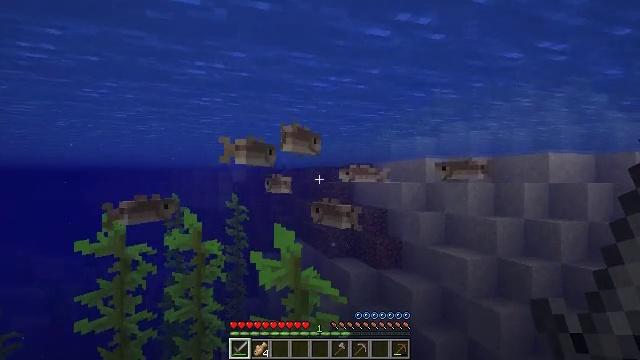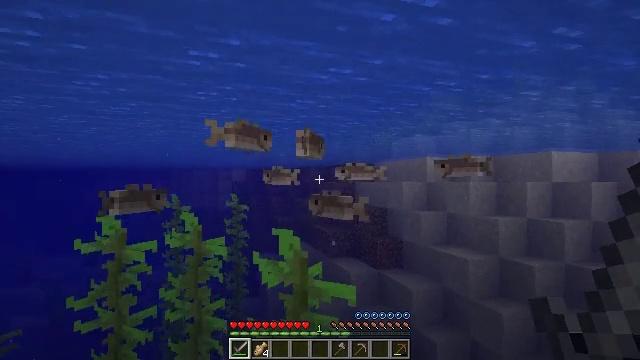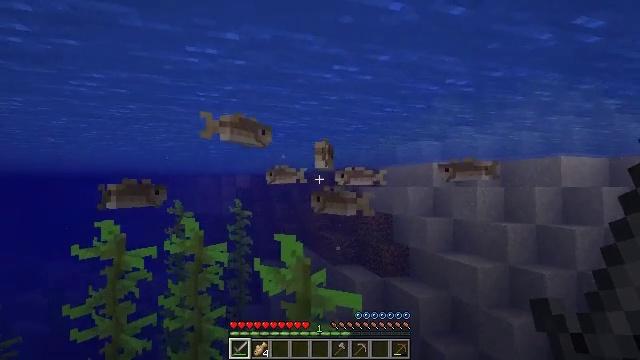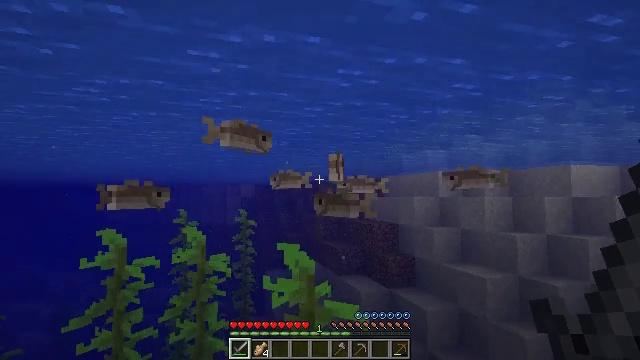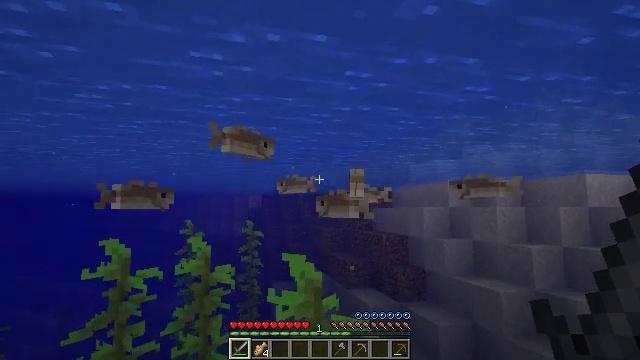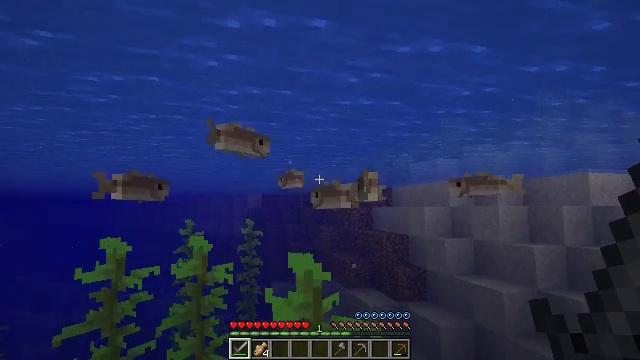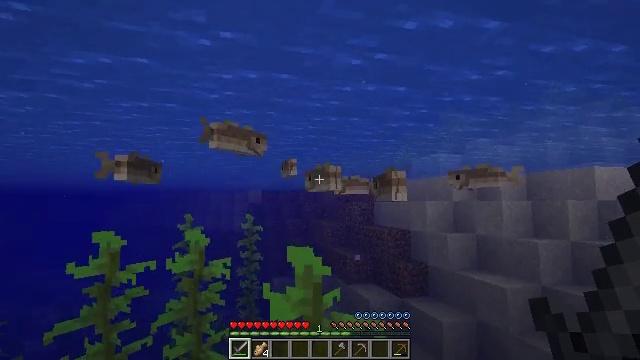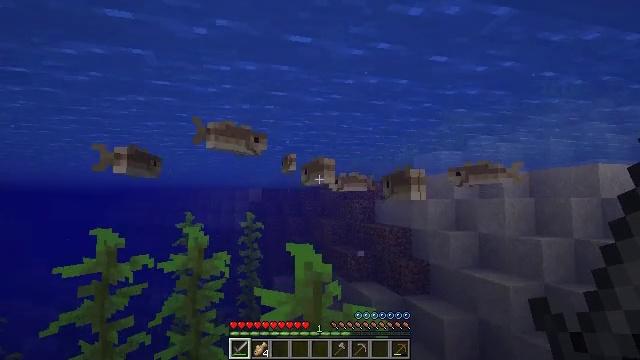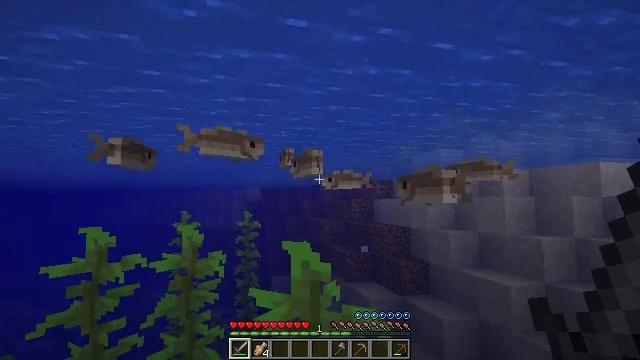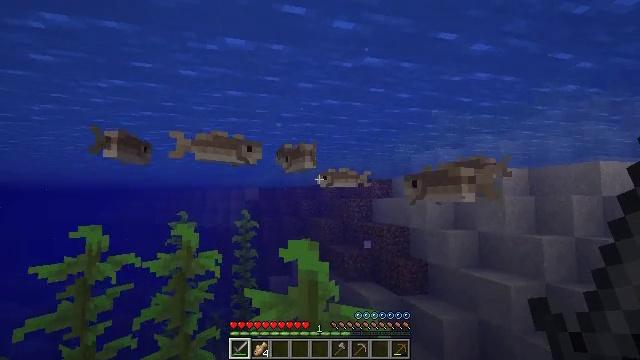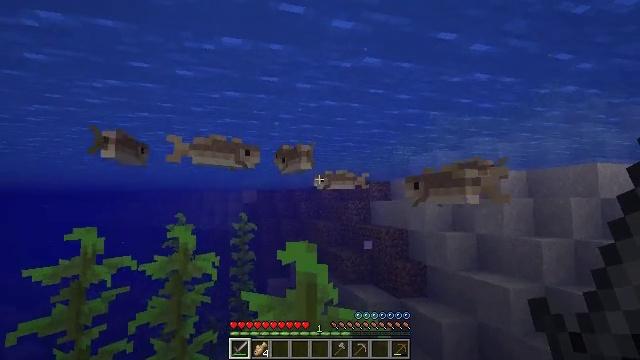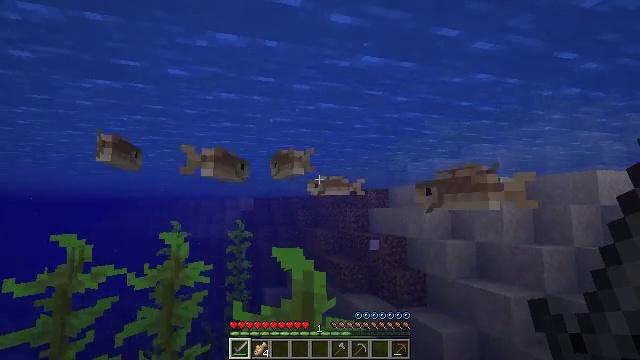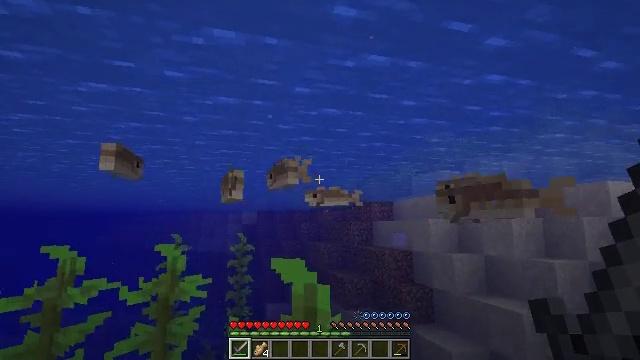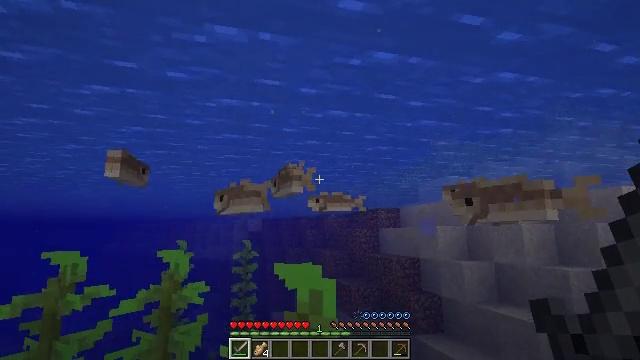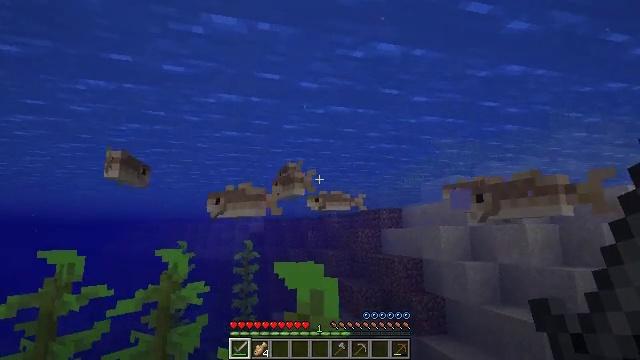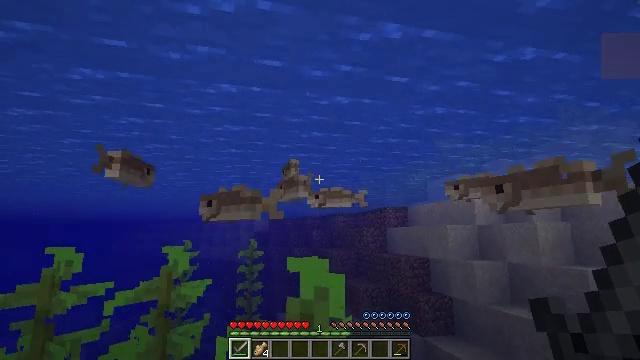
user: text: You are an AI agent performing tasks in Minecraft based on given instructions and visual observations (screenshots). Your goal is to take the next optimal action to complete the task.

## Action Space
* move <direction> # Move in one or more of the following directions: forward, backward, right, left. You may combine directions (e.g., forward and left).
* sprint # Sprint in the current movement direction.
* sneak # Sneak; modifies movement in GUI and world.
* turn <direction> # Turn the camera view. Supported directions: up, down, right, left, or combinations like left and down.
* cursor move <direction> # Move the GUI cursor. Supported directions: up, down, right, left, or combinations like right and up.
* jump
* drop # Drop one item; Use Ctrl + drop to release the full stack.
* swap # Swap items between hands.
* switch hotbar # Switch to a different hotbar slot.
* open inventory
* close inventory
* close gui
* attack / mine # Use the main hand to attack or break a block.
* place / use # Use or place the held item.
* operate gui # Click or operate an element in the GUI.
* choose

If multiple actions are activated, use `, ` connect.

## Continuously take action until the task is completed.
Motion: motion action
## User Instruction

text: Break kelp blocks underwater.
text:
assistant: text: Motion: move forward
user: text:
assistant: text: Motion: move forward, turn up
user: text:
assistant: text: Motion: move forward, turn up
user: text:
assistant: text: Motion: move forward, turn left and up
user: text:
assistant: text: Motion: move forward
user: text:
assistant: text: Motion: move forward
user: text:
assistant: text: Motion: move forward
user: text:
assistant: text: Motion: move forward
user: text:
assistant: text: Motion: move forward
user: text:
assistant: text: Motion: move forward
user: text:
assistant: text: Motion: move forward, turn up
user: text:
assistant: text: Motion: move forward, turn up
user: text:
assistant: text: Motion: move forward, turn left and up
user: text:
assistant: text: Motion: move forward
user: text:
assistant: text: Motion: move forward
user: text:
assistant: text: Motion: move forward, turn left
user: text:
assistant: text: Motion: move forward, turn left
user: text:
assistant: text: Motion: move forward
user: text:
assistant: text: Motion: move forward
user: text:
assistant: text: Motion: move forward
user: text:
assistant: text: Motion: move forward
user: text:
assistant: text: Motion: move forward, turn right
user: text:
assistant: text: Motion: move forward, turn right and up
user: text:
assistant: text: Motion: move forward, turn right and up
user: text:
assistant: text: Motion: move forward, turn right and up, attack / mine
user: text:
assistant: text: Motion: move forward, attack / mine
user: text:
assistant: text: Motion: move forward, attack / mine
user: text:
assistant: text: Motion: move forward
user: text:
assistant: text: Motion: move forward
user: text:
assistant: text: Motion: no_op